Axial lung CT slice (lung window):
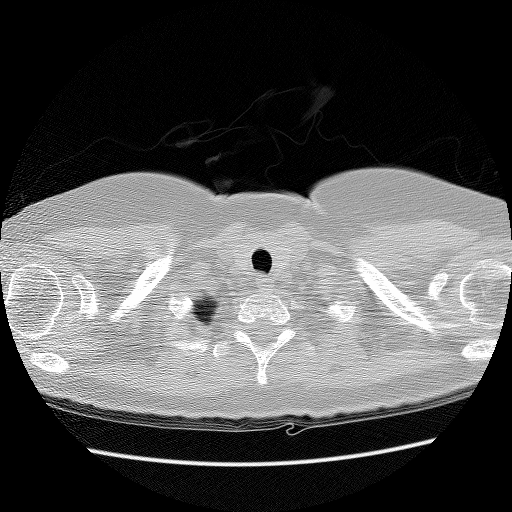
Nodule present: no